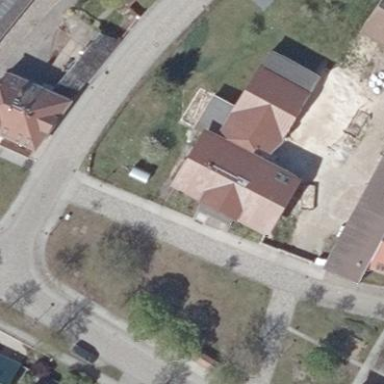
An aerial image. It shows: Detached building.